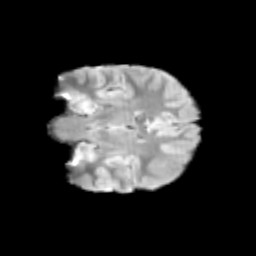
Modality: T2w
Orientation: coronal
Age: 9
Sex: female
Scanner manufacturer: siemens
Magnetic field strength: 3 T
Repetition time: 3.8 s
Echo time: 0.07 s